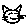
Label: cat